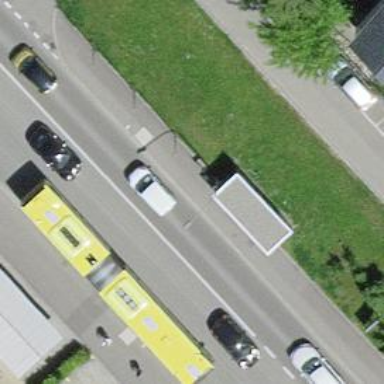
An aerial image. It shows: Bus stop with sheltered platform for public transport.